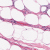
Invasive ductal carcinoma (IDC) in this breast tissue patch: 0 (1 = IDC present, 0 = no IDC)